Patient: sex F, age 75
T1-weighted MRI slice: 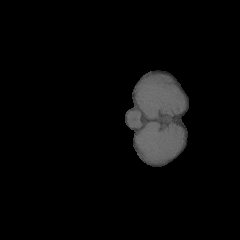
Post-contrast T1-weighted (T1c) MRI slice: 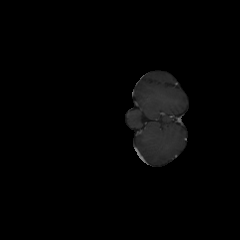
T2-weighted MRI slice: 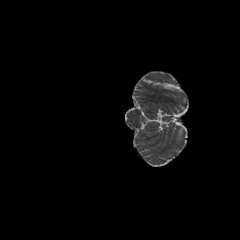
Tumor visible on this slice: no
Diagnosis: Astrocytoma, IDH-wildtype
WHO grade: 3